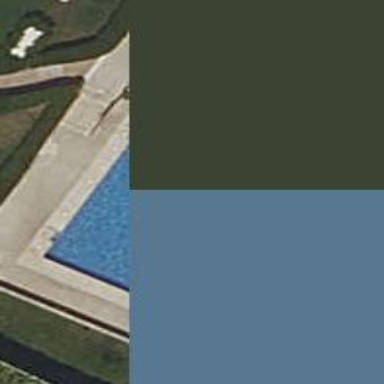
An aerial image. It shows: Swimming pool located in leisure land.